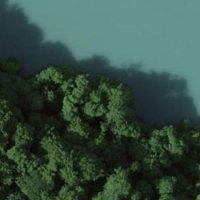
EUNIS habitat code: 44
Species observed at this site:
Arum maculatum